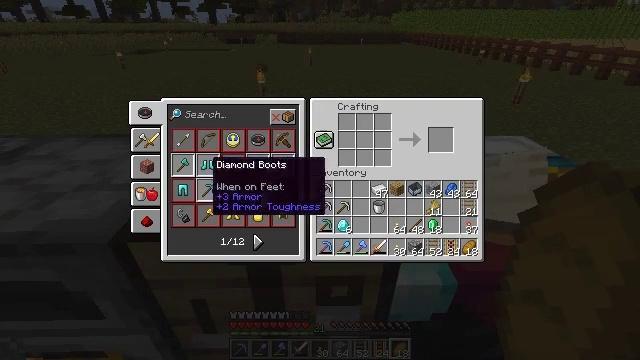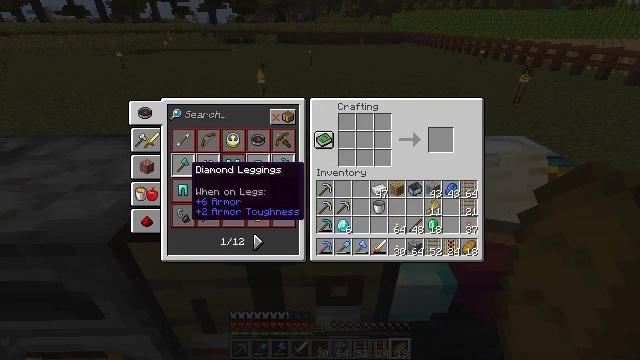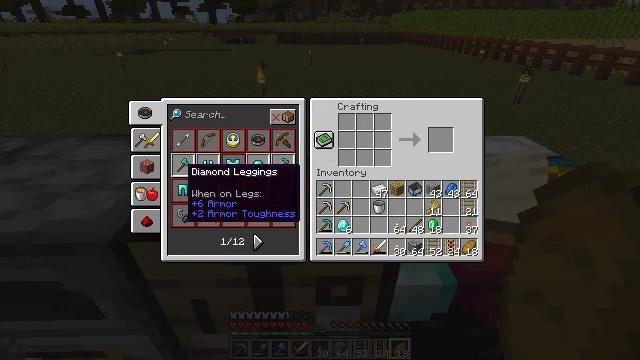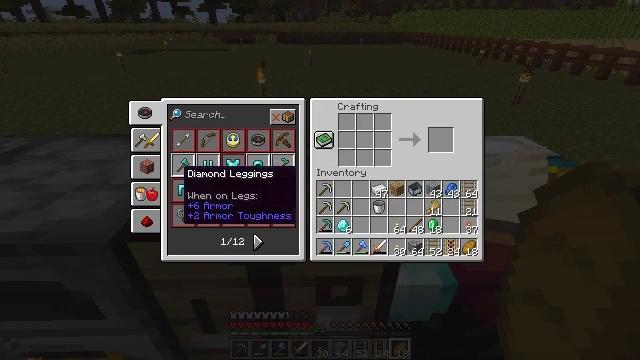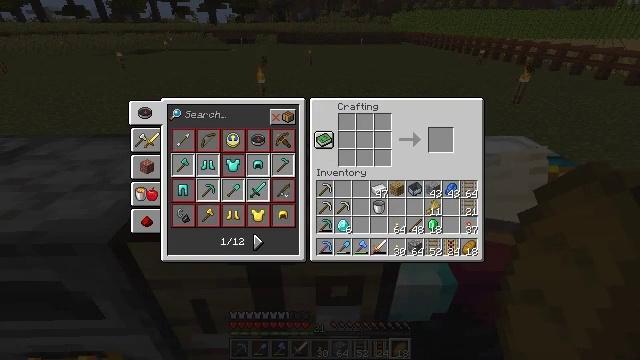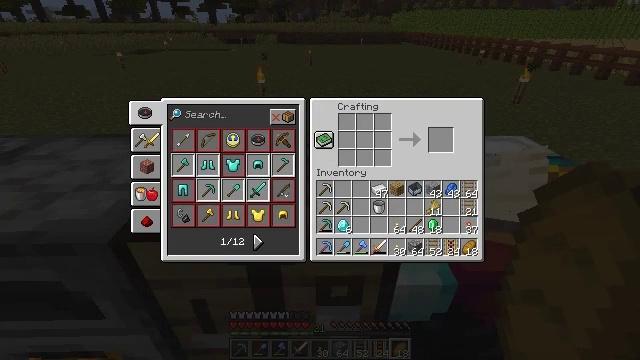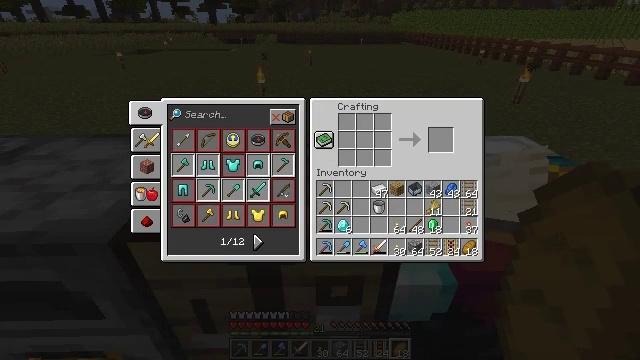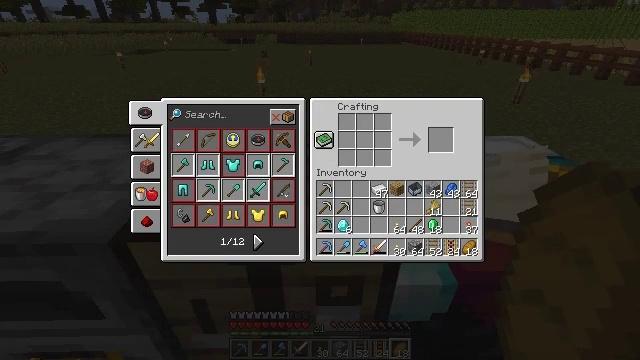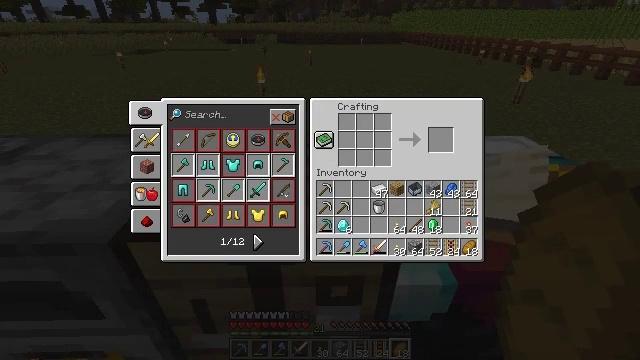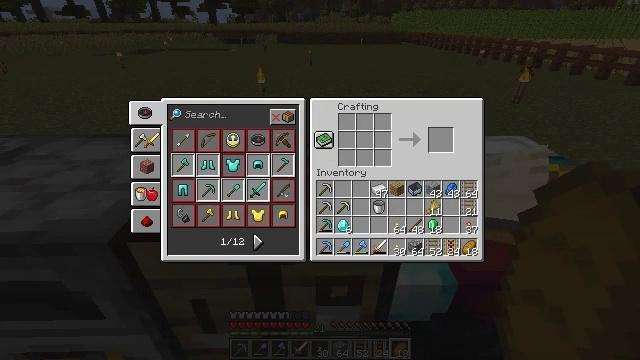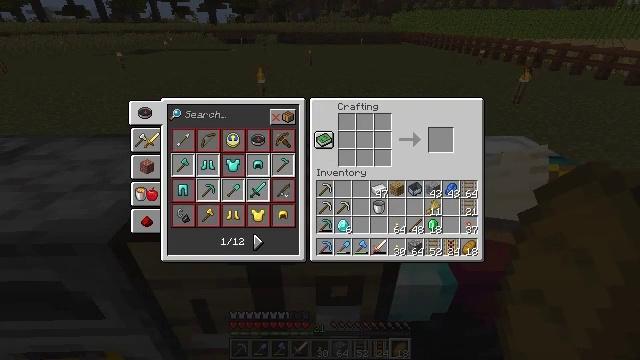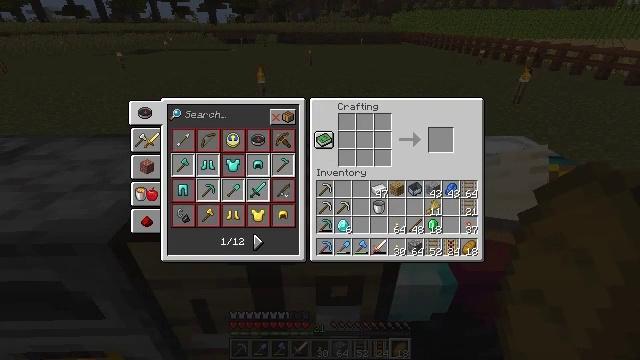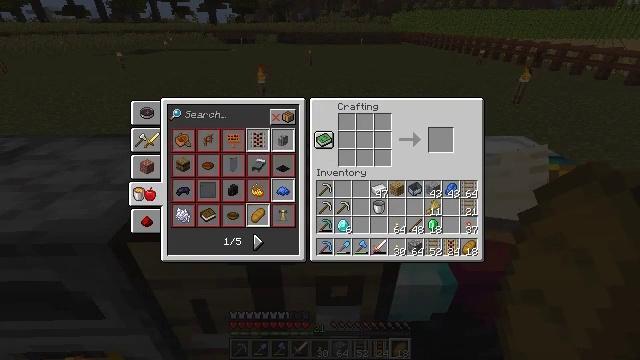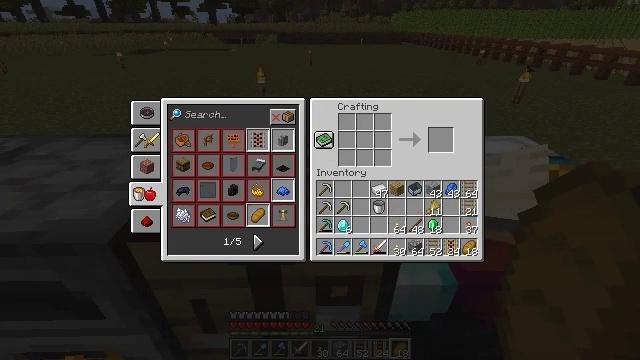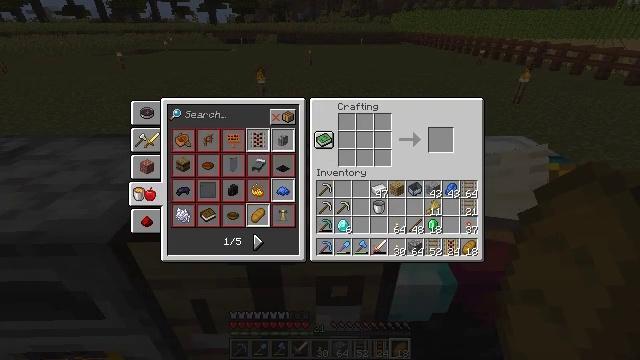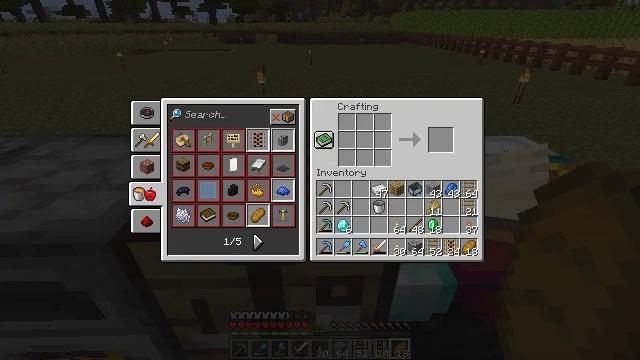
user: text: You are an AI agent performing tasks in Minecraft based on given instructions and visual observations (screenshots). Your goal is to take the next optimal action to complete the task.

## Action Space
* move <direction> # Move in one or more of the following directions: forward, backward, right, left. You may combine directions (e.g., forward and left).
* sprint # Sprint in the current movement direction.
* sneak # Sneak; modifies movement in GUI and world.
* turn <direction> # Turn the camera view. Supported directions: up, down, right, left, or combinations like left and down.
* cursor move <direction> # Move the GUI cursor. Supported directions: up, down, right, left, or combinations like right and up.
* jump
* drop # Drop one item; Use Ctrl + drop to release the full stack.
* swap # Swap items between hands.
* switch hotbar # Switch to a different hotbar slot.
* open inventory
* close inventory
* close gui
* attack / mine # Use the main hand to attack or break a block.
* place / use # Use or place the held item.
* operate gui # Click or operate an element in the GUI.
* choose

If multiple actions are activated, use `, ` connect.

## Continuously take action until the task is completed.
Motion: motion action
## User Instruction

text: Mine the sugar cane near rivers.
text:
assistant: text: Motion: cursor move left
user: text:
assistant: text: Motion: no_op
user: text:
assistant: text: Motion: no_op
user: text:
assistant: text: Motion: cursor move left
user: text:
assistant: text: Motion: no_op
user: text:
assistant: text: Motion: no_op
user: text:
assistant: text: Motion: no_op
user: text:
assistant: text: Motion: no_op
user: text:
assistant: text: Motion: no_op
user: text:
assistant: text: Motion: no_op
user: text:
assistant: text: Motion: no_op
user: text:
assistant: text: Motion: operate gui
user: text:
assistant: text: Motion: operate gui
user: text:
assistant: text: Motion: operate gui
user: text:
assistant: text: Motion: cursor move up
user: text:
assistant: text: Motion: cursor move up
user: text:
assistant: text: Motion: no_op
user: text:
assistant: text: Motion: no_op
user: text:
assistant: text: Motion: operate gui
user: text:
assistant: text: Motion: operate gui
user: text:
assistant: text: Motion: operate gui
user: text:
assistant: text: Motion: no_op
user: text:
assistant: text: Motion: no_op
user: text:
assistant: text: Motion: no_op
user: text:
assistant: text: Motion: cursor move down
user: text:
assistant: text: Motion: no_op
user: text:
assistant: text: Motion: no_op
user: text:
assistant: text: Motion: no_op
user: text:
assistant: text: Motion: no_op
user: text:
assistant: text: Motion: operate gui